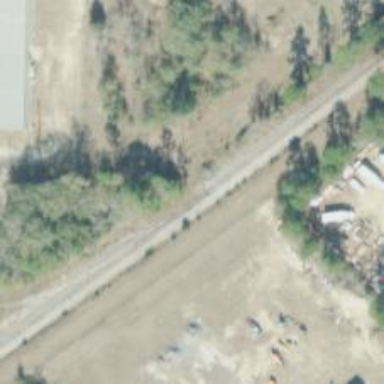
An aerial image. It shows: Railway spur junction.